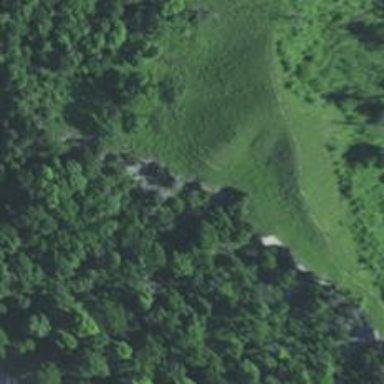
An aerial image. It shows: Natural cliff.